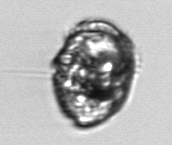
Label: Proterythropsis